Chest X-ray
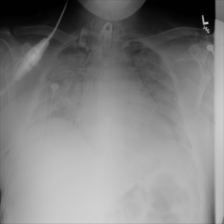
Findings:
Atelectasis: negative
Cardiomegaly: negative
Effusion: negative
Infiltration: negative
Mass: negative
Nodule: negative
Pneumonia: negative
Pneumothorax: negative
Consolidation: positive
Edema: negative
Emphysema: negative
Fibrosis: negative
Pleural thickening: negative
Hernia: negative